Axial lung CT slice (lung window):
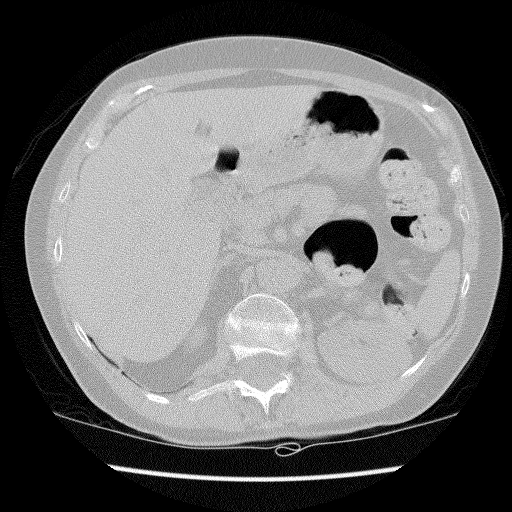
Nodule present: no